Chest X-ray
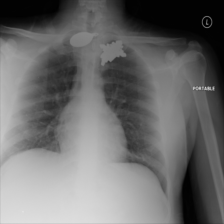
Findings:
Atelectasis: negative
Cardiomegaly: negative
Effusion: negative
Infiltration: negative
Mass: negative
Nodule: negative
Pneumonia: negative
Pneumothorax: negative
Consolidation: negative
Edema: negative
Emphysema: negative
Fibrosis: negative
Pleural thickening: negative
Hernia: negative